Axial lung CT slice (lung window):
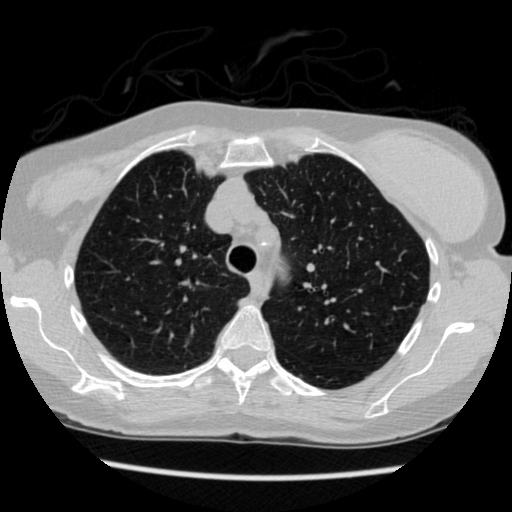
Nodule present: no